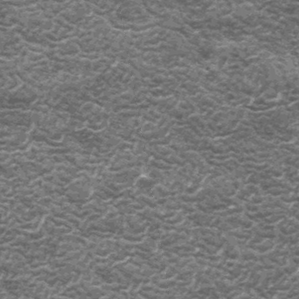
Label: frost